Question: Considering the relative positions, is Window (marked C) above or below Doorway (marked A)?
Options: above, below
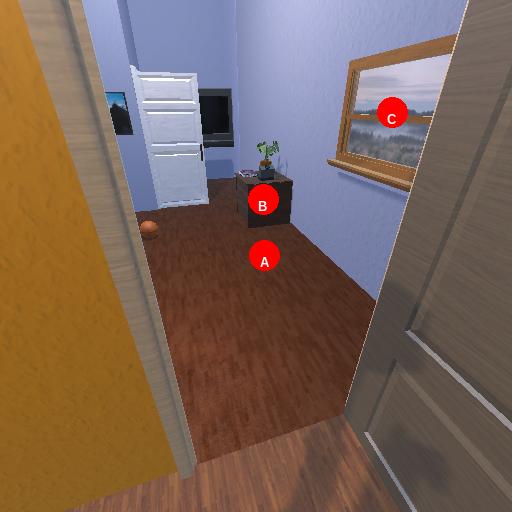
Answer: above